Question: How to get the AppId from gridView in codebehind, if I clicked the edit image button in second row.

'''
<asp:BoundField HeaderText="AppId" DataField="AppID" />
<asp:TemplateField HeaderText="Actions" ControlStyle-Width="20px" ItemStyle-Width="130px">
<ItemTemplate>
<asp:ImageButton ID="imgMailCamp" runat="server" ImageUrl="~/Images/AppSetup/Mail.png"
Height="18px" ToolTip="Send Mail Campaign" CssClass="grdImageAlign" CommandName="SendMail" OnClick="btnMailCamp_Click" />
<asp:ImageButton ID="imgViewApp" runat="server" ImageUrl="~/Images/AppSetup/application-view-list-icon.png"
Height="18px" ToolTip="View Appplication" CssClass="grdImageAlign" CommandName="View" OnClick="btnView_Click" />
<asp:ImageButton ID="imgEditApp" runat="server" ImageUrl="~/Images/AppSetup/Action-edit-icon.png"
Height="18px" ToolTip="Edit Application" CssClass="grdImageAlign" CommandName="Edit" OnClick="btnEdit_Click"/>
<asp:ImageButton ID="imgDeleteApp" runat="server" ImageUrl="~/Images/AppSetup/Trash-can-icon.png"
Height="18px" ToolTip="Delete Application" CssClass="grdImageAlign" CommandName="Delete" OnClick="btnDelete_Click" />
</ItemTemplate>
</asp:TemplateField>
'''
'''
protected void btnEdit_Click(object sender, EventArgs e)
{
// I need to get the current row appId, I use this appId in next page for sql query
Response.Redirect("/Secured/EditApplication.aspx?AppID="+AppID);
}
'''
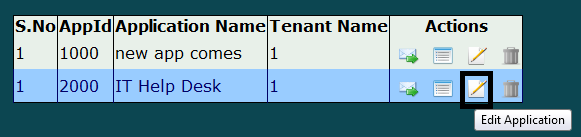
Answer: Try Like this....Don't Define Click Event of Button....Define Button Like this...
'''
<asp:ImageButton ID="imgEditApp" runat="server"
ImageUrl="~/Images/AppSetup/Action-edit-icon.png"
Height="18px" ToolTip="Edit Application" CssClass="grdImageAlign"
CommandName="Edit"/>
'''
And
Define Your GridView RowEditing event Like this....
'''
protected void gv_RowEditing(object sender, GridViewEditEventArgs e)
{
Response.Redirect("/Secured/EditApplication.aspx?AppID="+YourGridViewId.Rows[e.NewEditIndex].Cells[1].Text);
}
'''
I think you have problem in definig RowEditingEvent.....ok you can do this...nothing to change just write this code in you Click event...
'''
protected void btnEdit_Click(object sender, EventArgs e)
{
ImageButton ib = sender as ImageButton;
GridViewRow row = ib.NamingContainer as GridViewRow;
Response.Redirect("/Secured/EditApplication.aspx?AppID="+YourGridViewId.Rows[row.RowIndex].Cells[1].Text);
}
'''
'''
<asp:ImageButton ID="imgEditApp" runat="server"
ImageUrl="~/Images/AppSetup/Action-edit-icon.png"
Height="18px" ToolTip="Edit Application" CssClass="grdImageAlign"
CommandName="Edit" CommandArgument='<%#Eval("AppID") %>'/>
protected void btnEdit_Click(object sender, EventArgs e)
{
string appid= (sender as ImageButton).CommandArgument;
Response.Redirect("/Secured/EditApplication.aspx?AppID="+appid
}
'''